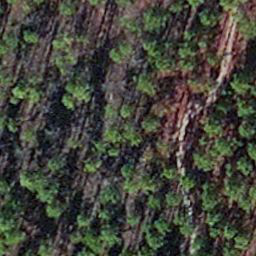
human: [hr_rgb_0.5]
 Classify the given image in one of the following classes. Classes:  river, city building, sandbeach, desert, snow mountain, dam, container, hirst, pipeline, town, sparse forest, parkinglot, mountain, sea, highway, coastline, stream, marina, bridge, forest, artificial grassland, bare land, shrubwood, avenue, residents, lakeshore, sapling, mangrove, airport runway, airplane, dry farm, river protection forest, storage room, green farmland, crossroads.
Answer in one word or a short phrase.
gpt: sapling